Interaction volume radius: 5 \u00c5
Interaction volume height: 20 \u00c5
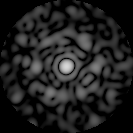
Disorder parameter: 0.7945